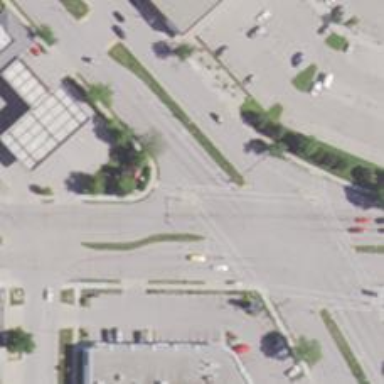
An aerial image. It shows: Footway located on traffic island.